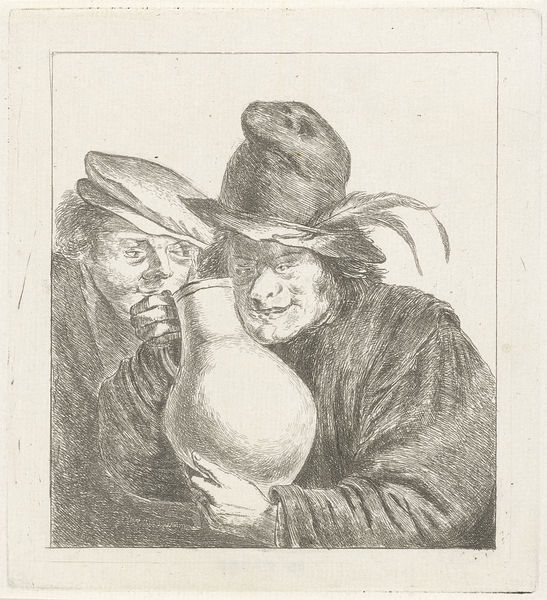
Titel: Twee boeren met een kruik
Künstler: Jabes Heenck
Standort: Amsterdam
Institution: Rijksmuseum
Schlagwörter: homme, nez, yeux, pichet, chapeau, gravure, main, vase, garcon, plume, manche, hommes, grotesque, casquette, ivresse, home, eau-forte, voleur